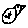
Label: bird